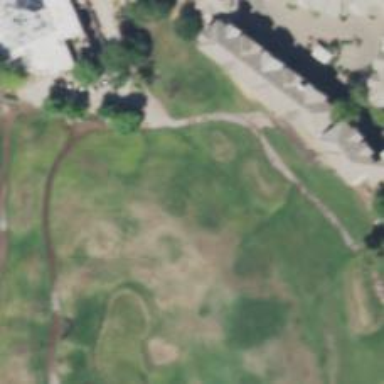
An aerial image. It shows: Golf tee.